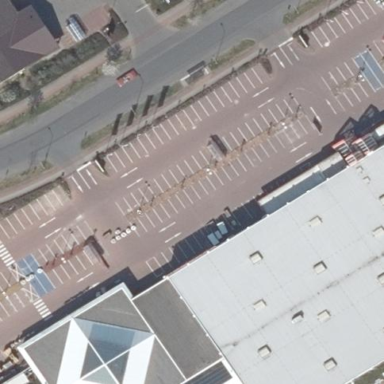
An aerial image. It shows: Parking area with paving stones surface.